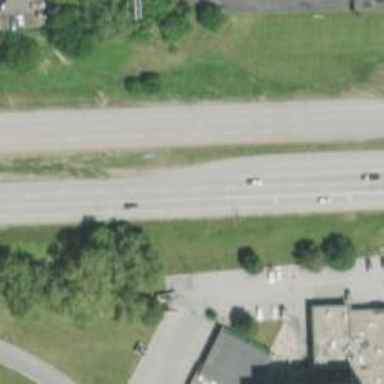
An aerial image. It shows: Primary highway.